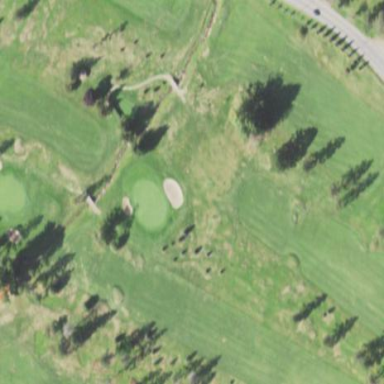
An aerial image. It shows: Grassy area designated as golf fairway.